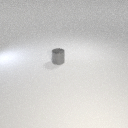
small gray metal cylinder